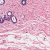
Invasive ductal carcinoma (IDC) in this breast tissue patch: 0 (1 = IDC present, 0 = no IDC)